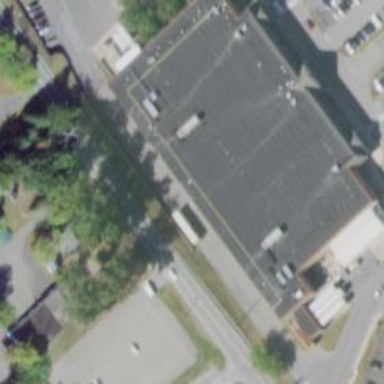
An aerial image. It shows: Supermarket building.